Interaction volume radius: 5 \u00c5
Interaction volume height: 15 \u00c5
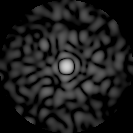
Disorder parameter: 0.8858